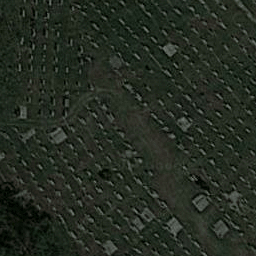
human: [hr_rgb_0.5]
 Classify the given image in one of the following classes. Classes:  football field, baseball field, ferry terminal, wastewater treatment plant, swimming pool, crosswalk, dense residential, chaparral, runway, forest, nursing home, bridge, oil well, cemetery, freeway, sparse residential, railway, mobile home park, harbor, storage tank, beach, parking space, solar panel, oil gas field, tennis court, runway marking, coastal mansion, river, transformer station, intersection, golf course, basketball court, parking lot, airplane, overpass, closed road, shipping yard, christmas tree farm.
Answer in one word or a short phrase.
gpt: cemetery